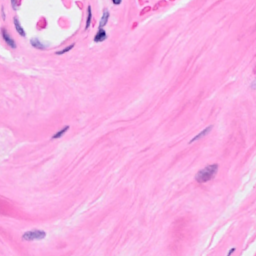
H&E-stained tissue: Breast